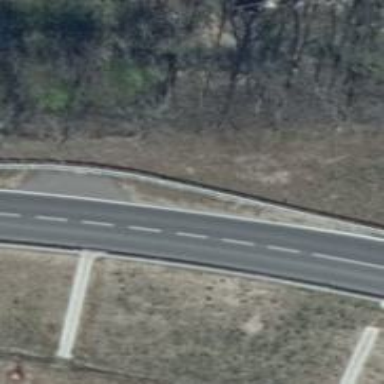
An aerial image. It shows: Secondary road with asphalt surface and embankment.